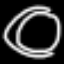
Label: clock